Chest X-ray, AP view. Patient: 50 years old, sex M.
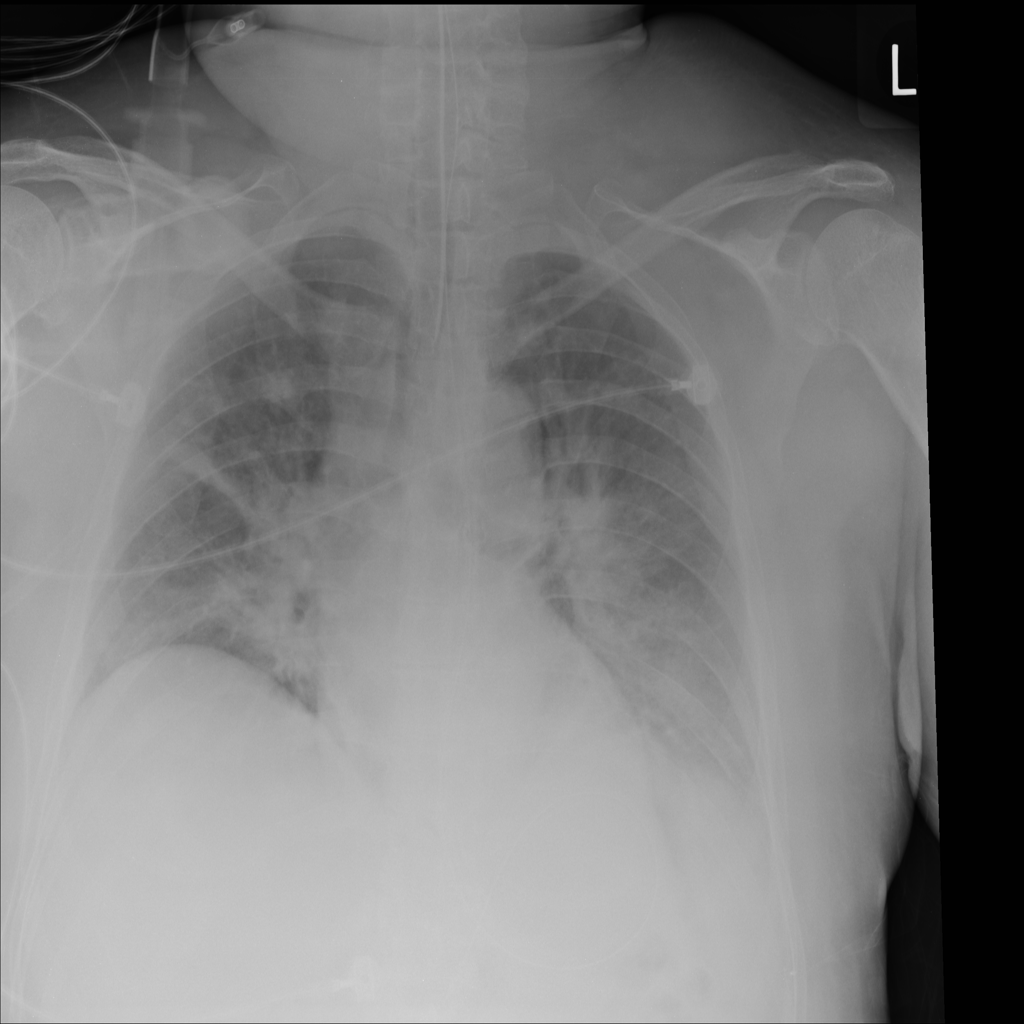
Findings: Infiltration